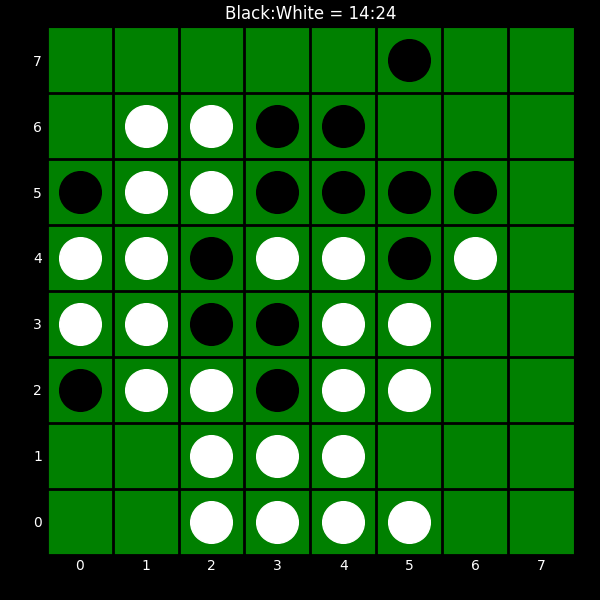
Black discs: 14
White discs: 24